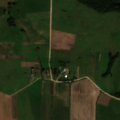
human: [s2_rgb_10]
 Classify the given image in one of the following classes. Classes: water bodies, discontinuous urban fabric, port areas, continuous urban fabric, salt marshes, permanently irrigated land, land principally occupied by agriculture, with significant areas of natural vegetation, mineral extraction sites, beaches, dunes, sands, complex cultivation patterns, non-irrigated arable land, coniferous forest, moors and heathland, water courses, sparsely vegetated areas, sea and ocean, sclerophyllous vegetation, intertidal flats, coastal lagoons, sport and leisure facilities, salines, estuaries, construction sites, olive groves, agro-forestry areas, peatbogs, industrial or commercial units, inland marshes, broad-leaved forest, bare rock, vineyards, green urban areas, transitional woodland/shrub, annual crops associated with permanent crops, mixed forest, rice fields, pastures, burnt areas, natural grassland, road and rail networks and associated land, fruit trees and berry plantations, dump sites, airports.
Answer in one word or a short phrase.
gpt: non-irrigated arable land, pastures, land principally occupied by agriculture, with significant areas of natural vegetation, broad-leaved forest